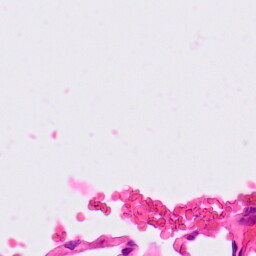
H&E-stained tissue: Lung